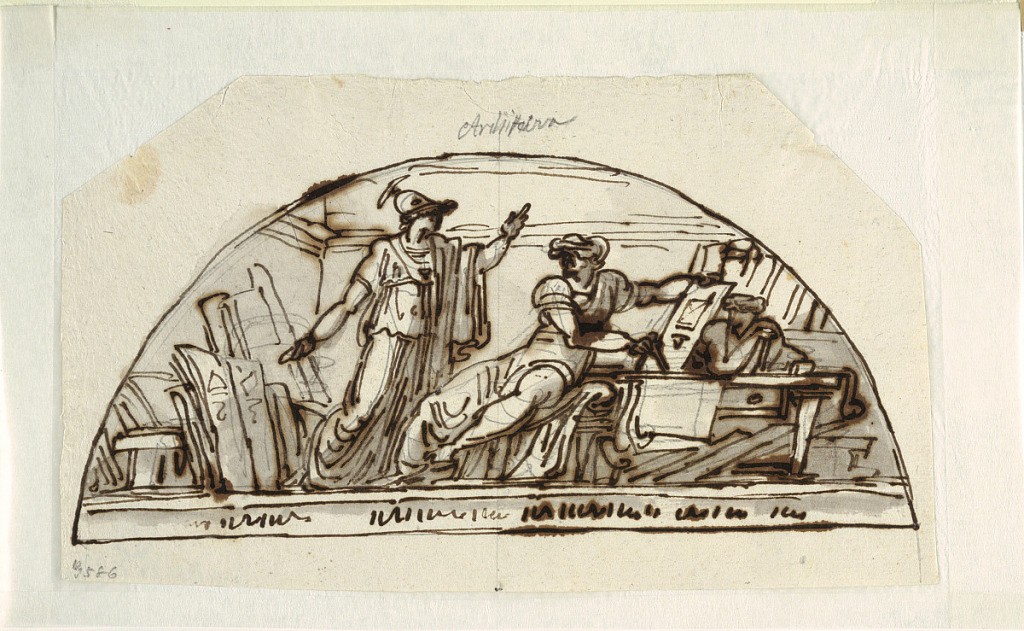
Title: Lunette with Allegory of Architecture
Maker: Felice Giani, Italian, 1758–1823
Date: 1812–13
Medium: Pen and brown ink, brush with brown and gray wash over black chalk and traces of graphite on off white laid paper
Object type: Drawing
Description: Woman seated beside table raises architectural plan. Minerva speaks to her pointing opened drawing book leaning, together with other books and plans, against wall. Young man leans upon table in right rear. Written in pencil on top: "Archittetura".